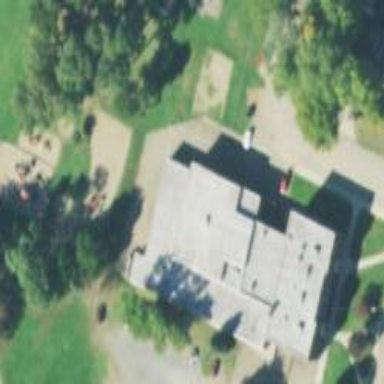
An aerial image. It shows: School building with school amenities.